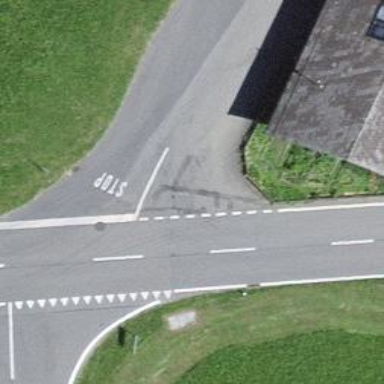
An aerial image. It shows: Road with stop sign.